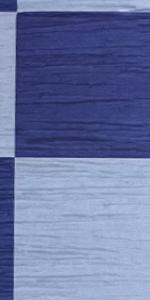
Label: Empty